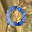
Label: 0